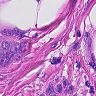
Metastatic tissue present: yes